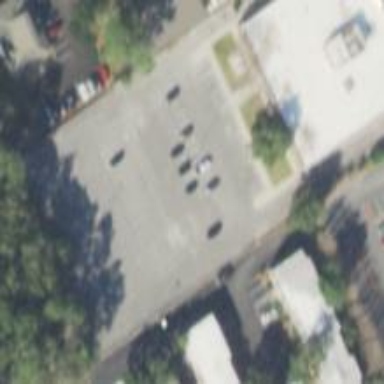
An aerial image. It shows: Parking space is available.